Field crop: maize
Growth stage: 2
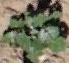
Species: chenopodium